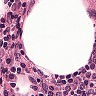
Metastatic tissue present: no